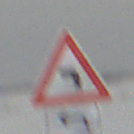
Verkehrszeichen: KurveLinks
Zusatzzeichen unten: RichtungsangabeDurchPfeile2
Umgebung: Outdoor, Nature
Tageszeit: MorningAfternoon
Wetter: Overcast
Licht: Natural
Jahreszeit: Winter
Kontrast: LowContrast